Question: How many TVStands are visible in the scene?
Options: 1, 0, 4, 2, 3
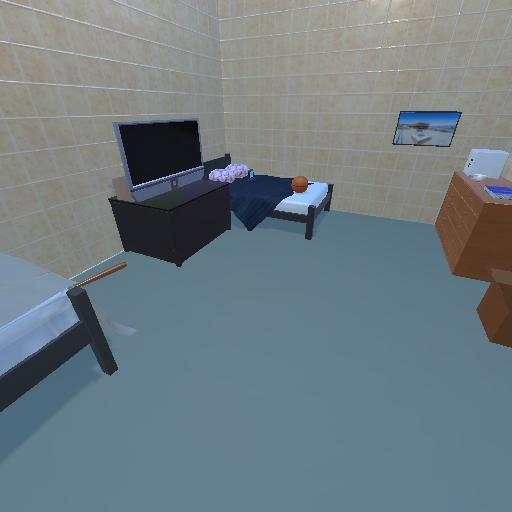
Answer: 1